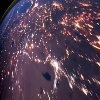
Label: land